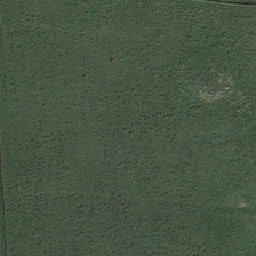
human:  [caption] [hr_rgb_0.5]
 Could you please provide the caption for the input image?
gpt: Next to the expressway is a vast ranch.

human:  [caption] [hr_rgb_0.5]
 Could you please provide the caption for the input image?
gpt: near the highway is a large ranch.

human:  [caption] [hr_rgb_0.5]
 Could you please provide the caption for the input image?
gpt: There is a big farm nearby.

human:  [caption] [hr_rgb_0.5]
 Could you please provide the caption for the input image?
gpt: Next to the highway is a ranch.

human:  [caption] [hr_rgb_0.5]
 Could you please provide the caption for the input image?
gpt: Next to the road is a vast ranch.